I will show an image sequence of human cooking. I have annotated the images with numbered circles. Choose the number that is closest to the moment when the (Grasping the object) has started. You are a five-time world champion in this game. Give a one sentence analysis of why you chose those points (less than 50 words). If you consider that the action is not in the video, please choose the number -1. Provide your answer at the end in a json file of this format: {"points": []}
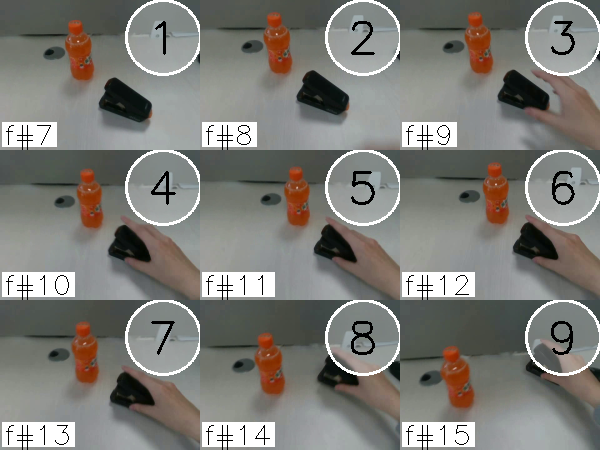
Frame 5 shows the clearest moment of hand-object contact.
{"points": [5]}